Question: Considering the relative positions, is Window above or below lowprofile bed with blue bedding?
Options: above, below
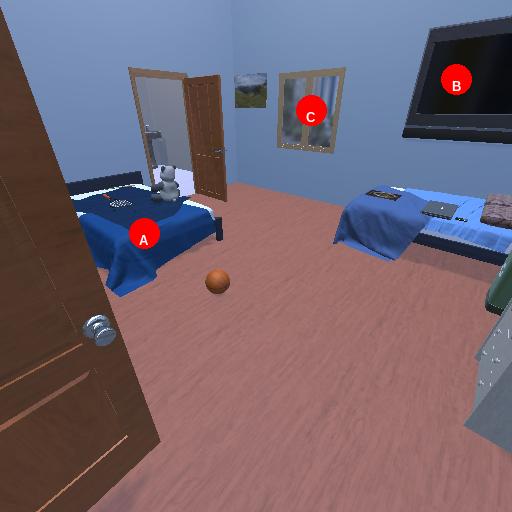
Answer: above